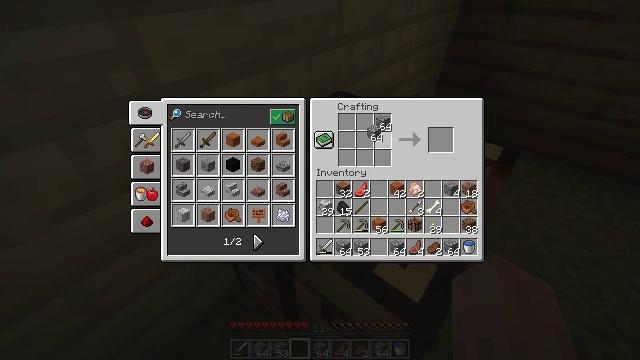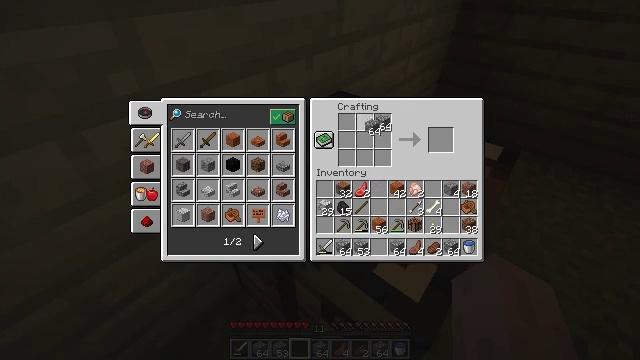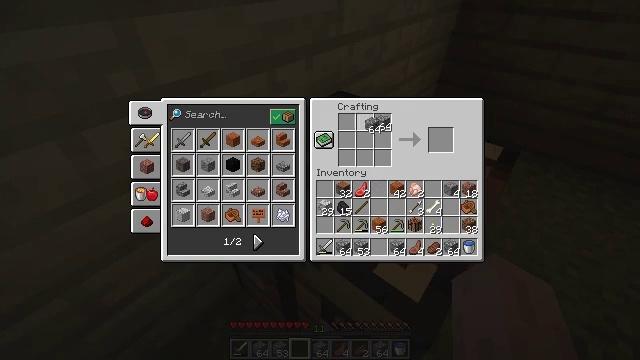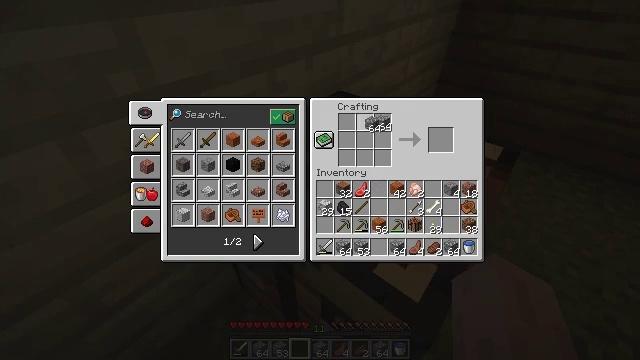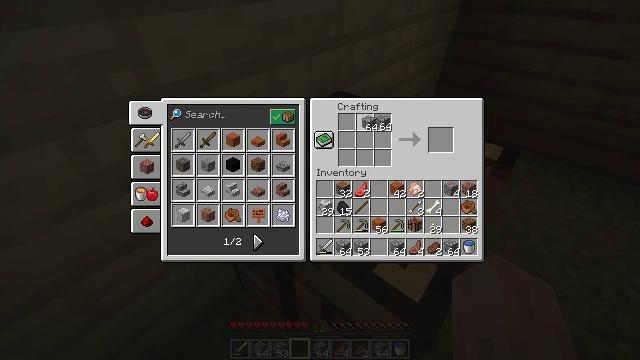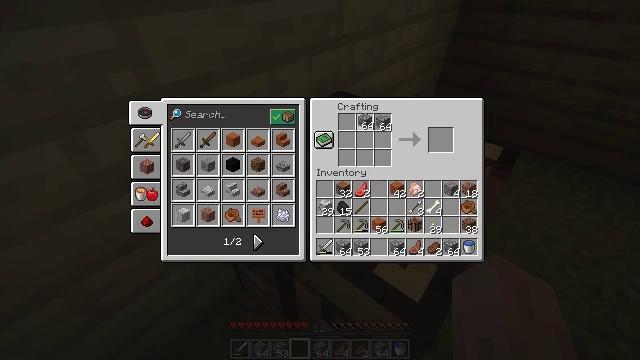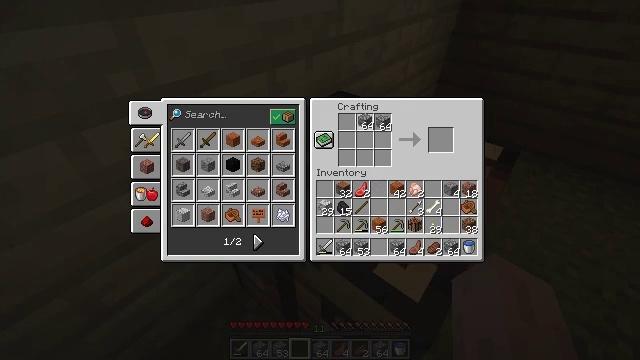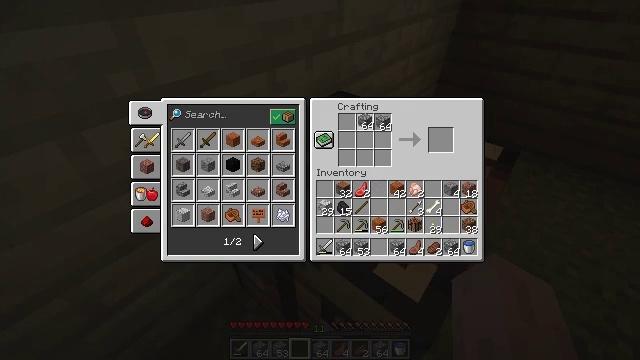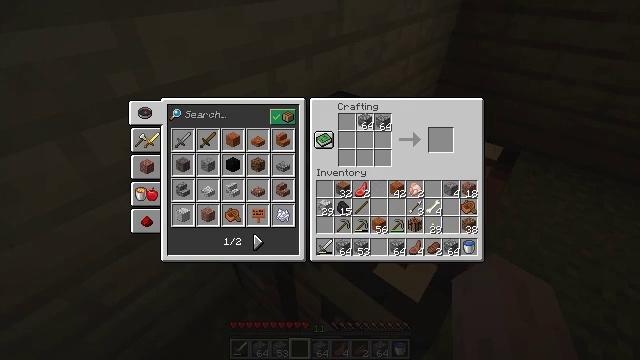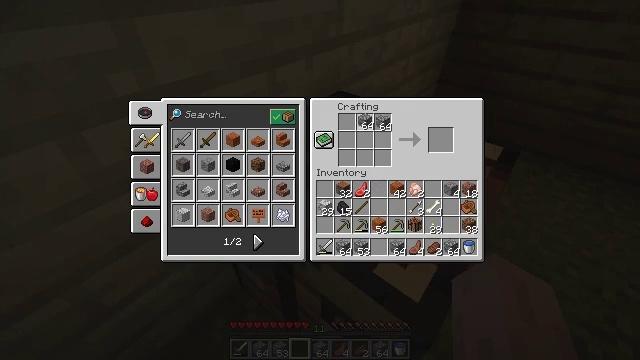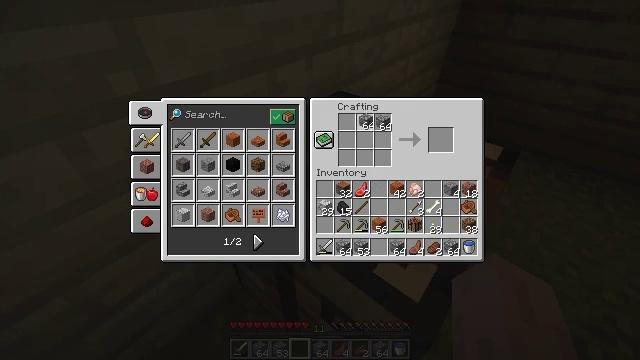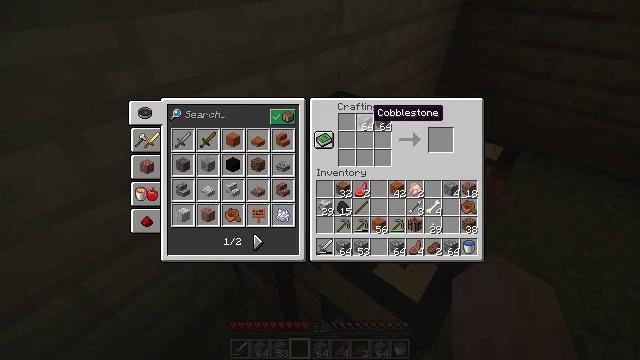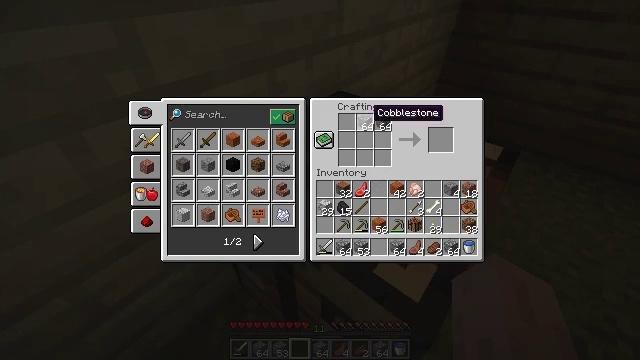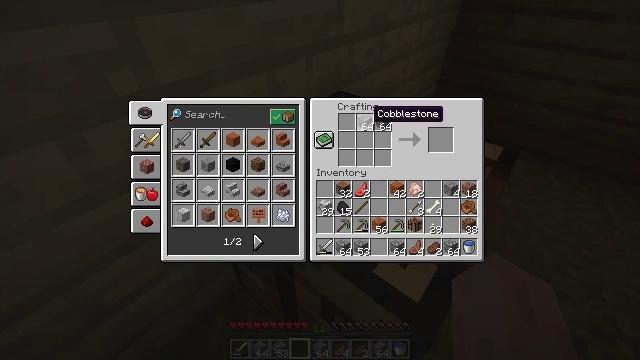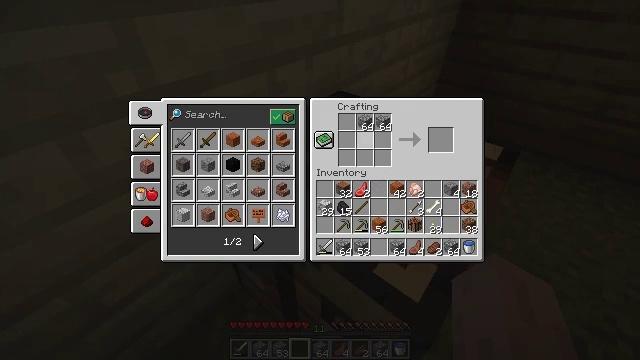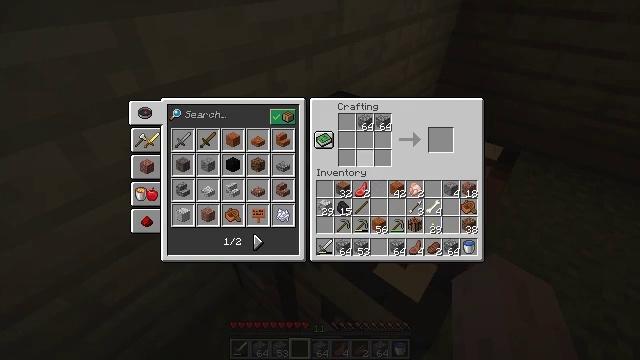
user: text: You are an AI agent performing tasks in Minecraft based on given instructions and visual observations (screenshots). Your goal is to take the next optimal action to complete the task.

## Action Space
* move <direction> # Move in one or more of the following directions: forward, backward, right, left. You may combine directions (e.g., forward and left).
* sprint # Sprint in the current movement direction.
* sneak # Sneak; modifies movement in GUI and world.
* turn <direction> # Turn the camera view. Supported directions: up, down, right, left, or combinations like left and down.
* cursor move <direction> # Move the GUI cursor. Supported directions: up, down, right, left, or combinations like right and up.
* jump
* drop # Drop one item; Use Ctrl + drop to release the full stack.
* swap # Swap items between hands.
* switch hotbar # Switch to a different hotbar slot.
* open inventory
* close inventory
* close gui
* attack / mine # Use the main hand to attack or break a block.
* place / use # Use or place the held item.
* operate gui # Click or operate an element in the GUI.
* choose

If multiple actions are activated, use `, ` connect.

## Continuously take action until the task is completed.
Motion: motion action
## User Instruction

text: Use the crafting table to make a cobblestone slab.
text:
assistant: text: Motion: no_op
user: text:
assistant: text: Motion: no_op
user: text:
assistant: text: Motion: no_op
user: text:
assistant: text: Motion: no_op
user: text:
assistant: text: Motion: no_op
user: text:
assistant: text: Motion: no_op
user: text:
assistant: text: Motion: no_op
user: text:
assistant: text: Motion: operate gui
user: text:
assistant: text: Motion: operate gui
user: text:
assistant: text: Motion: operate gui
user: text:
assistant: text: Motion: no_op
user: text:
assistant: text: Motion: no_op
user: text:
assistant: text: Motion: no_op
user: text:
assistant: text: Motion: cursor move down
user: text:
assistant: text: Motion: cursor move down
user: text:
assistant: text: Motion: cursor move down
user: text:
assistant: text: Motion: no_op
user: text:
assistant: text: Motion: cursor move down
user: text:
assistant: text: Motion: cursor move right and down
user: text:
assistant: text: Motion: cursor move right and down
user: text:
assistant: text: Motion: no_op
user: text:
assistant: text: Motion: no_op
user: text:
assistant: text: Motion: cursor move right
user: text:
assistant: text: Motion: cursor move right
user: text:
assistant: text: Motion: no_op
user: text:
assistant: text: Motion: no_op
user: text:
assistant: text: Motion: no_op
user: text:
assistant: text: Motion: no_op
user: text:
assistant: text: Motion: no_op
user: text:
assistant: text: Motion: cursor move right and up